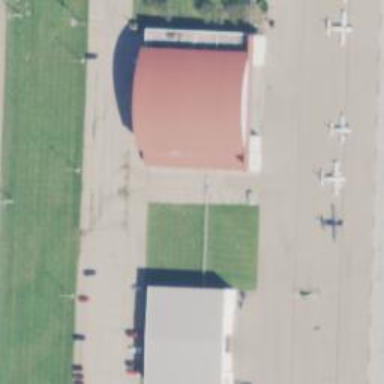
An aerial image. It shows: Round-shaped hangar at the airport building.